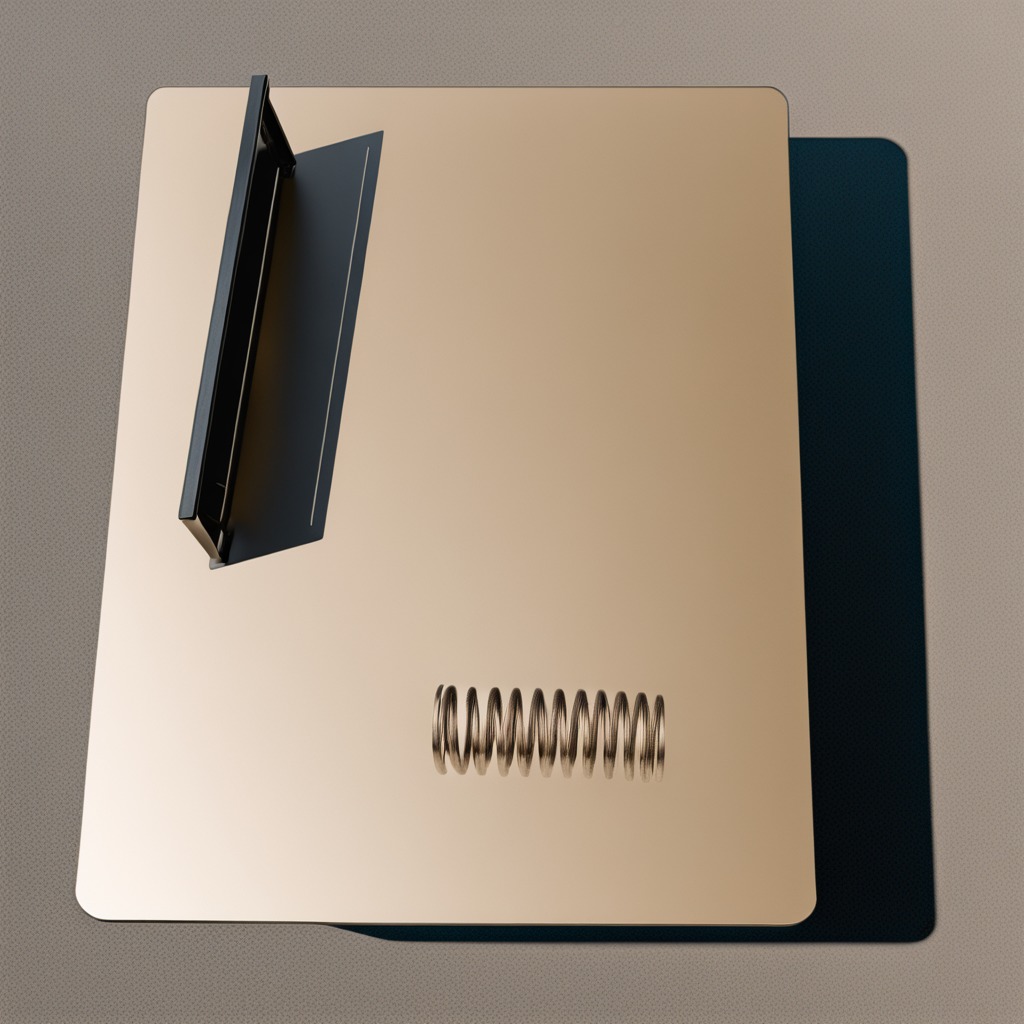
A coiled metal spring is lying on the table.